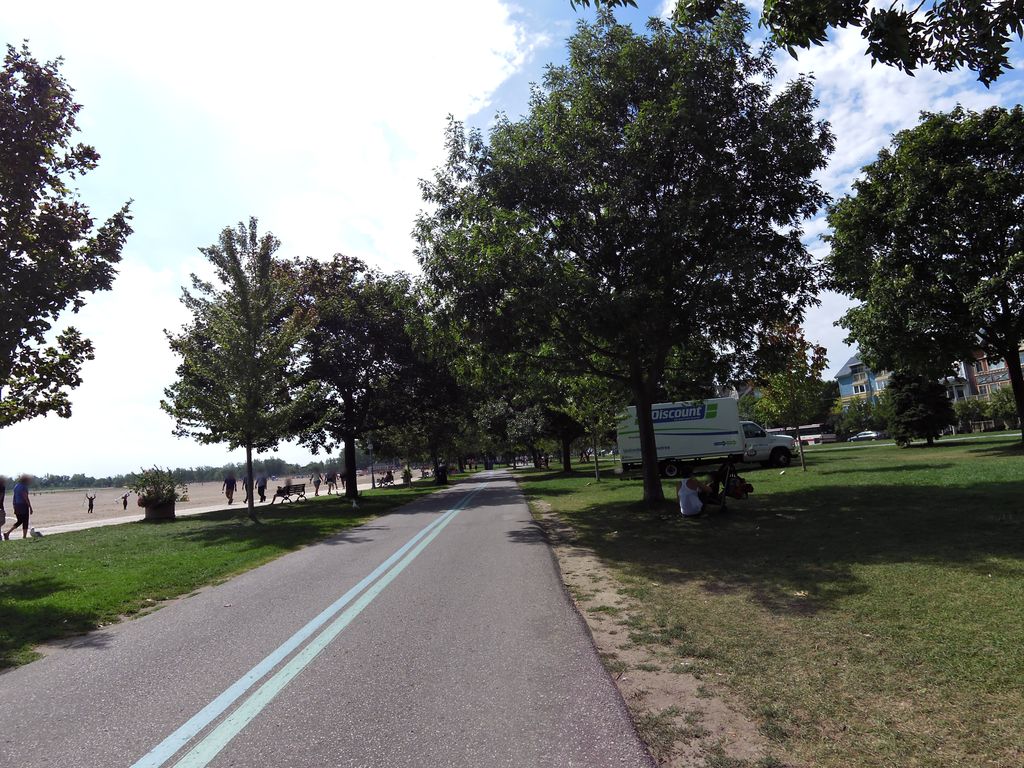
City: toronto